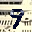
Label: 9